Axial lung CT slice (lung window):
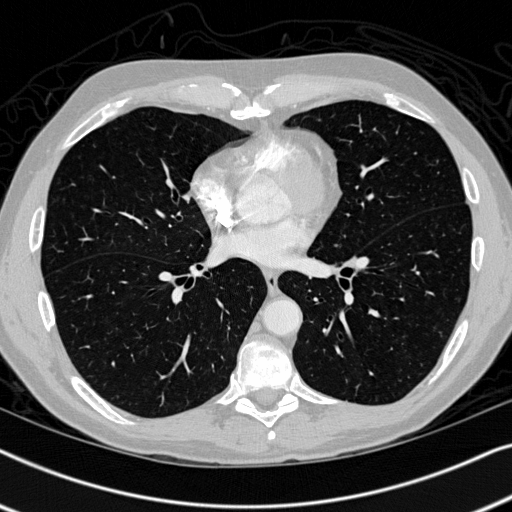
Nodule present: no